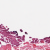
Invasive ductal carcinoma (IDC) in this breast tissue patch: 0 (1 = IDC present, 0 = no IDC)